Question: I want to make some thing like that, if any subchild have any array like 'Group' then show the all parent in breadcrumbs. I am new in angular. I could not build the logic how can I do this. For this I can not provide the code.
JSON:
'''
[{
"ID": "01",
"Name": "Level 1",
"parentId": null,
"sublevel": [{
"ID": "01-01",
"Name": "Level 1-1",
"parentId": "01",
"sublevel": [{
"ID": "01-01-01",
"Name": "Level 1-1-1",
"parentId": "01-01",
"sublevel": [],
"Groups": [{
"GroupID": "1",
"GroupName": "group 1",
"assigned": true
}]
}]
}]
},
{
"ID": "02",
"Name": "Level 2",
"parentId": null,
"sublevel": [{
"ID": "02-01",
"Name": "Level 2-1",
"parentId": "02",
"sublevel": [],
"Groups": [{
"GroupID": "2",
"GroupName": "group 2",
"assigned": true
}]
}]
},
{
"ID": "03",
"Name": "Level 3",
"parentId": null,
"sublevel": []
}
]
'''
Want to make Something Like That:

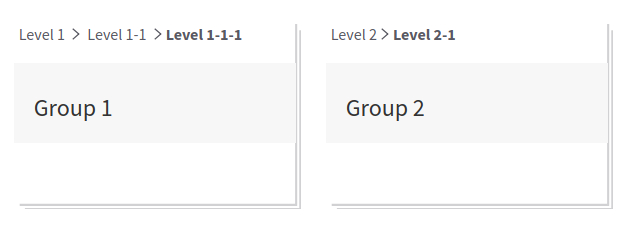
Answer: This sounds like a recursive component, which should use '*ngIf' and '*ngFor' structural directives in your html, let's say this json will be named as 'menuItems: Array<any>'
'''
<div *ngIf="menu">
<span *ngFor="let item of menu">
<span *ngIf="!isDeepestStep(item)">
{{
isRoot
? item.Name
: ' > ' + item.Name
}}
<span *ngFor="let subItem of item.sublevel">
<span *ngIf="isDeepestStep(subItem)">
{{ ' > ' + subItem.Name }}
<span *ngFor="let group of subItem.Groups">
[boxed] {{ group.GroupName }}
</span>
</span>
<span *ngIf="!isDeepestStep(subItem)">
{{ ' > ' + subItem.Name }}
<menu [isRoot]="false" [menu]="subItem.sublevel"></menu>
</span>
</span>
</span>
<span *ngIf="isDeepestStep(item)">
{{ item.Name }}
<span *ngFor="let group of item.Groups">
[boxed] {{ group.GroupName }}
</span>
</span>
</span>
'''
you should have a method which will tell if that's a lowest step which has data in your component:
'''
import { Component, Input } from '@angular/core';
@Component({
selector: 'menu',
templateUrl: './menu.component.html'
})
export class MenuComponent {
@Input() menu: Array<any>;
@Input() isRoot: boolean;
isDeepestStep(item: any): boolean {
return !(item.sublevel && item.sublevel.length > 0);
}
}
'''
working <URL>
PS. I am sure it can be even more simplified, but in hurry I came up with such solution